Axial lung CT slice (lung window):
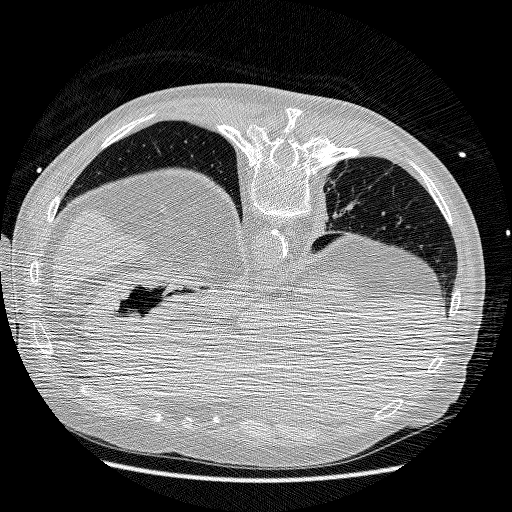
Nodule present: no